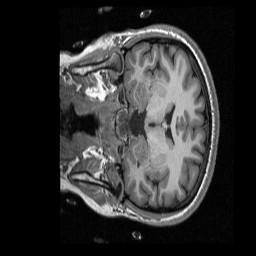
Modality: T1w
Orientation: coronal
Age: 23
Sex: female
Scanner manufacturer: siemens
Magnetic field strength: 3 T
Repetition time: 2.3 s
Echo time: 0.00298 s